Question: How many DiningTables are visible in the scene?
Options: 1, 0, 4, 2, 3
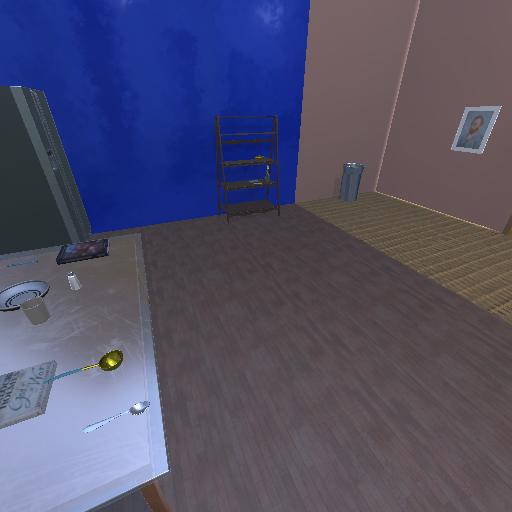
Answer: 1